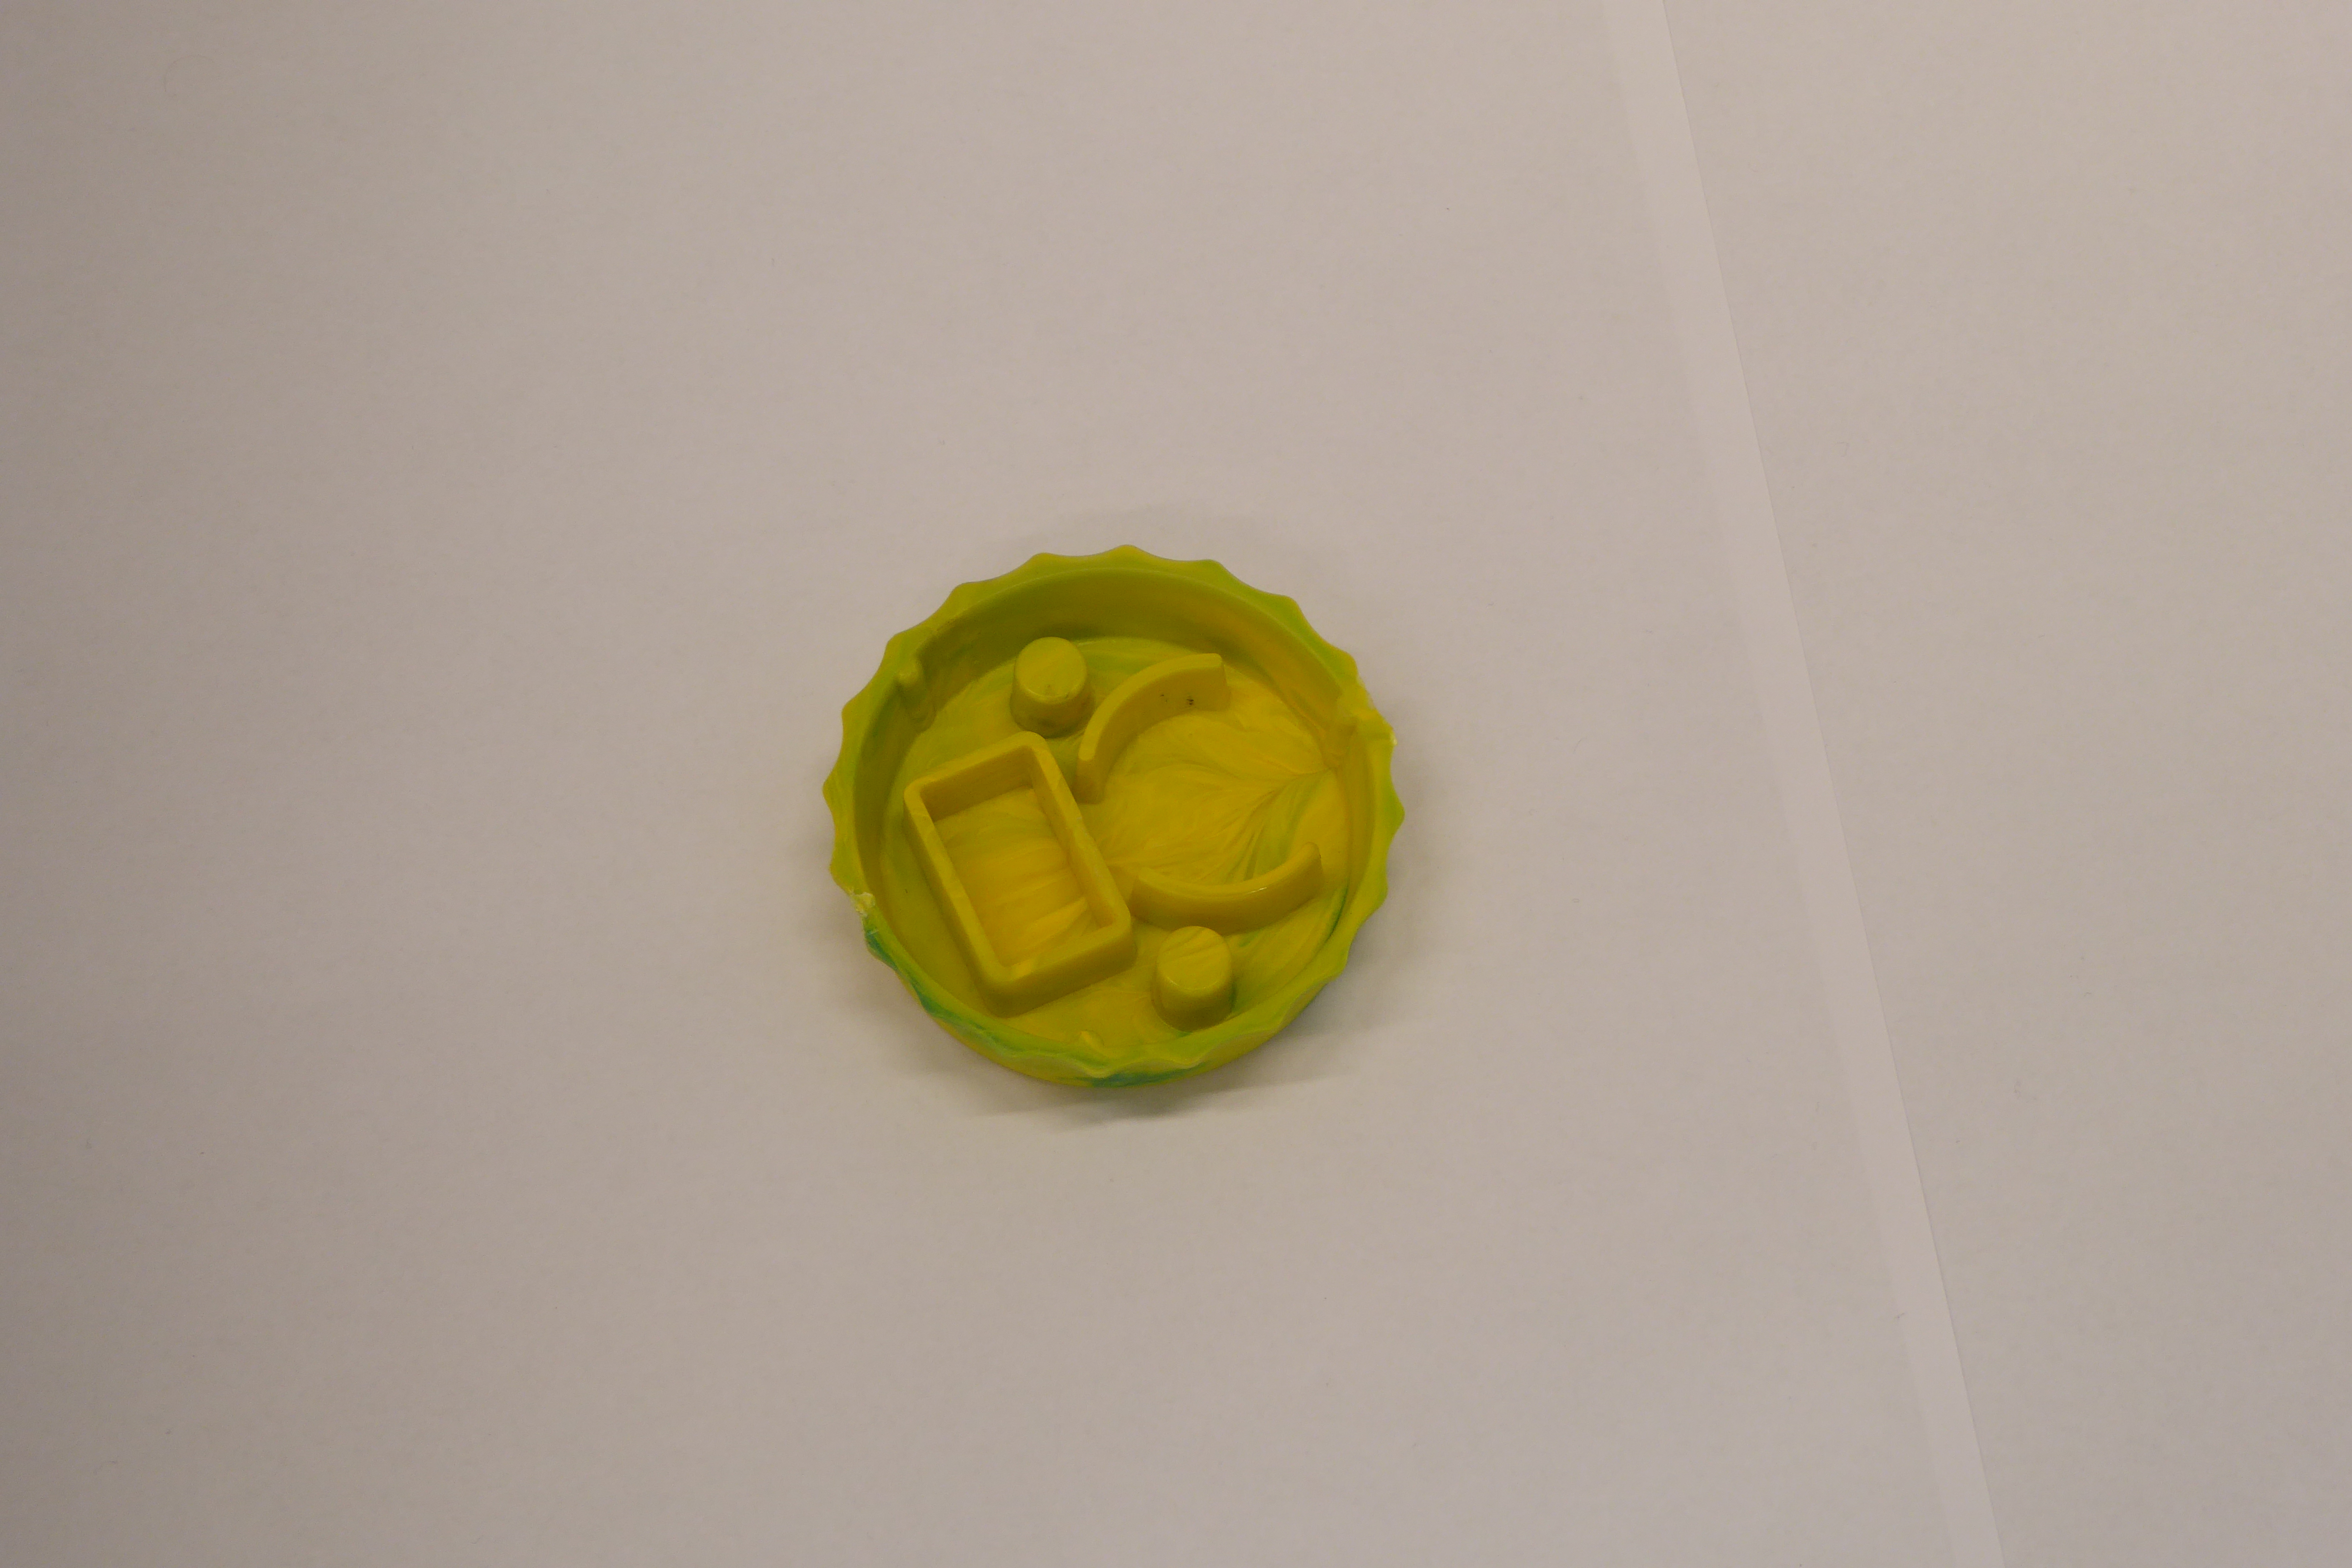
Label: Bottle Opener - Cover